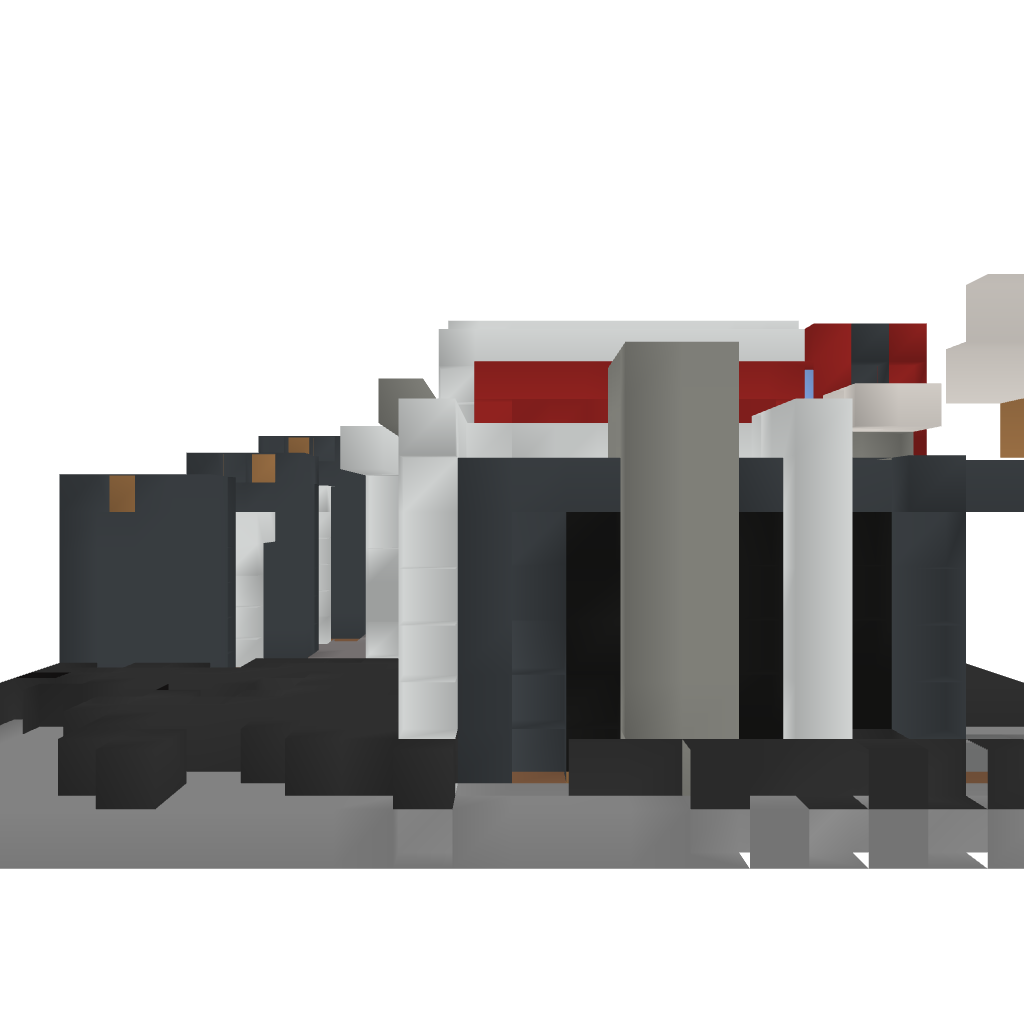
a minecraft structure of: Ultra Modern Spawn By Areoki